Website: apple
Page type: customer-info-address
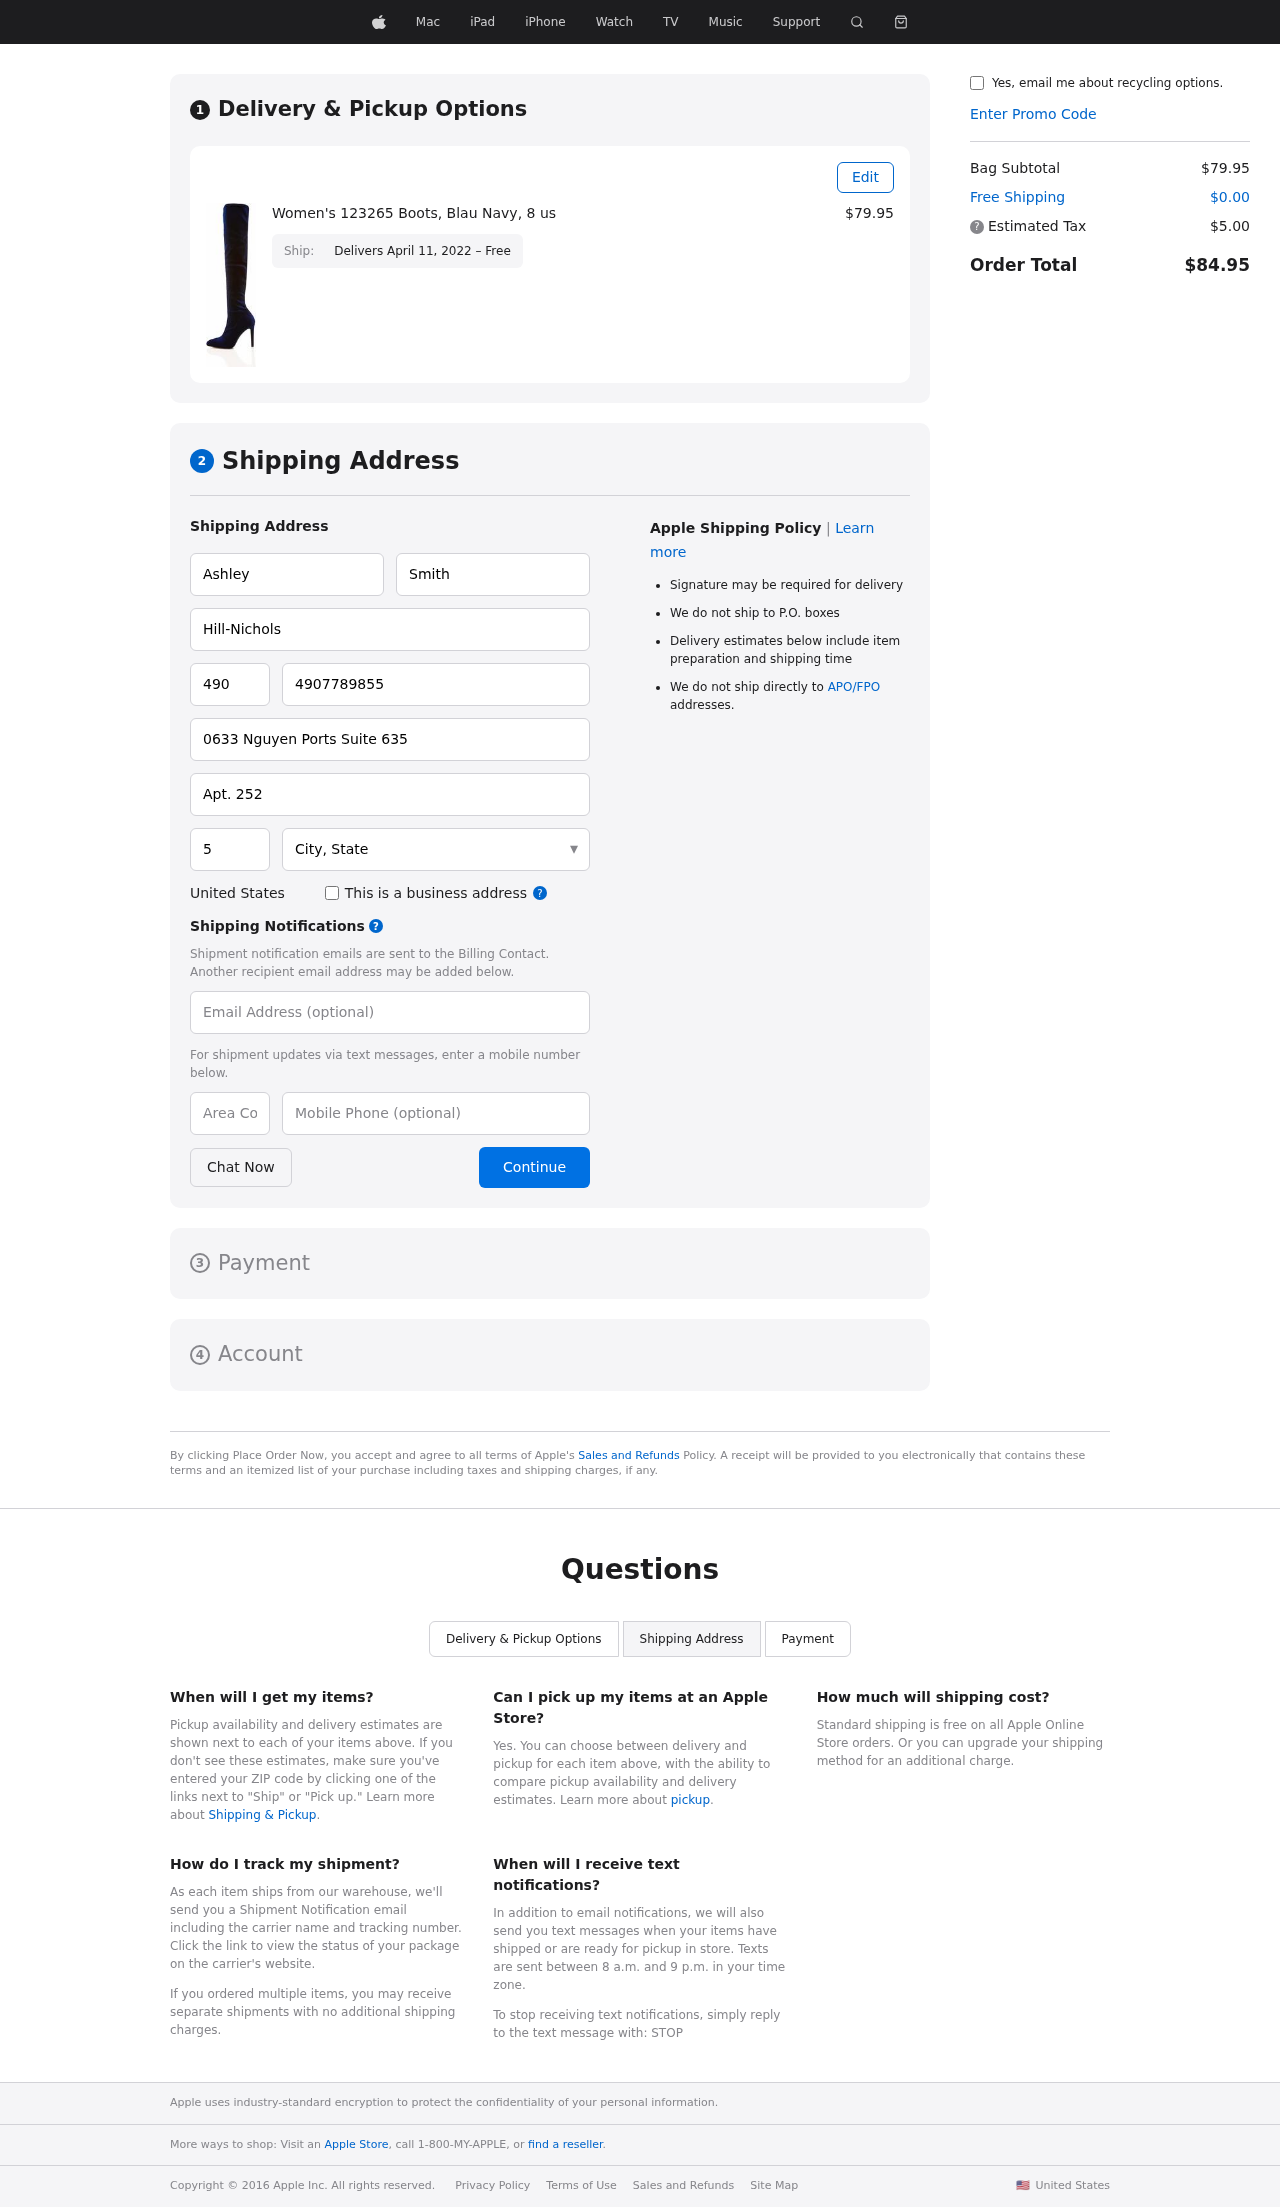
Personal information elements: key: PII_CITY_STATE
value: North Charlesfort, GA
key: PII_COMPANY
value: Hill-Nichols
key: PII_COUNTRY
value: United States
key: PII_EMAIL
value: ashleysmith@gmail.com
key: PII_FIRSTNAME
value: Ashley
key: PII_LASTNAME
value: Smith
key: PII_PHONE
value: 4907789855
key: PII_PHONE_ALT
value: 5094723122
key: PII_PHONE_ALT_AREA
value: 509
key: PII_PHONE_AREA
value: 490
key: PII_POSTCODE
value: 52623
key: PII_STREET
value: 0633 Nguyen Ports Suite 635
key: PII_STREET2
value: Apt. 252
Product elements: key: PRODUCT1_NAME
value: Women's 123265 Boots, Blau Navy, 8 us
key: PRODUCT1_PRICE
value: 79.95
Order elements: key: ORDER_DELIVERY_DATE
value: Delivers April 11, 2022 – Free
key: ORDER_SUBTOTAL
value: $79.95
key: ORDER_SHIPPING_COST
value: $0.00
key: ORDER_TAX
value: $5.00
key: ORDER_TOTAL
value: $84.95